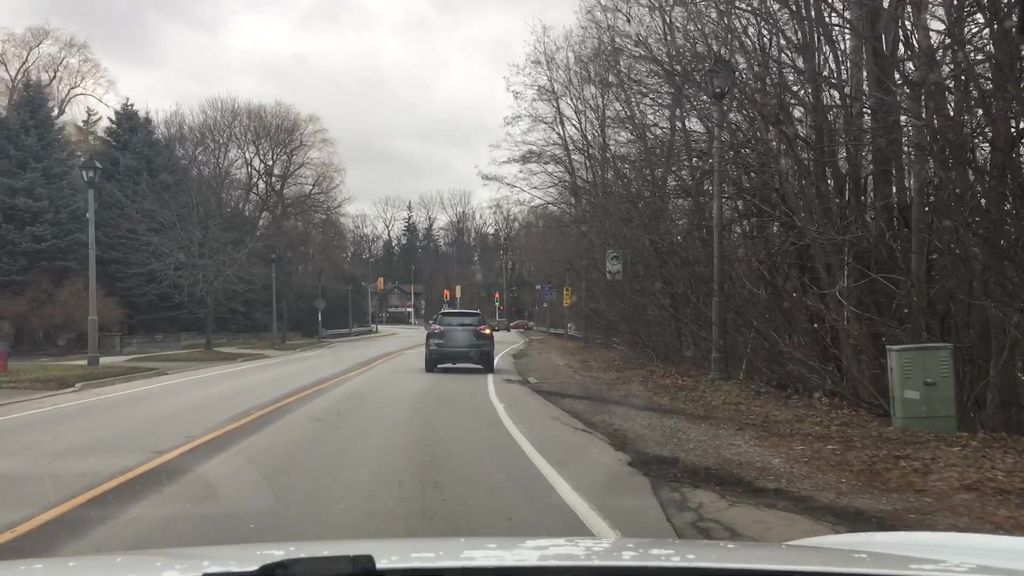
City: hamilton